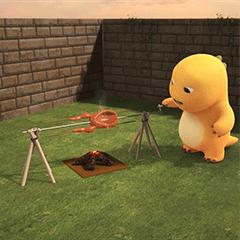
Label: nailong